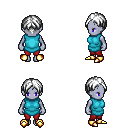
a pixel art fantasy rpg character, female body template, dark elf, purple skin, teal tunic, red pants, white parted hairstyle, gold boots, four views (front, back, left, right), 2x2 character sprite sheet, small pixel art, hard edges, no anti-aliasing